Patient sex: M
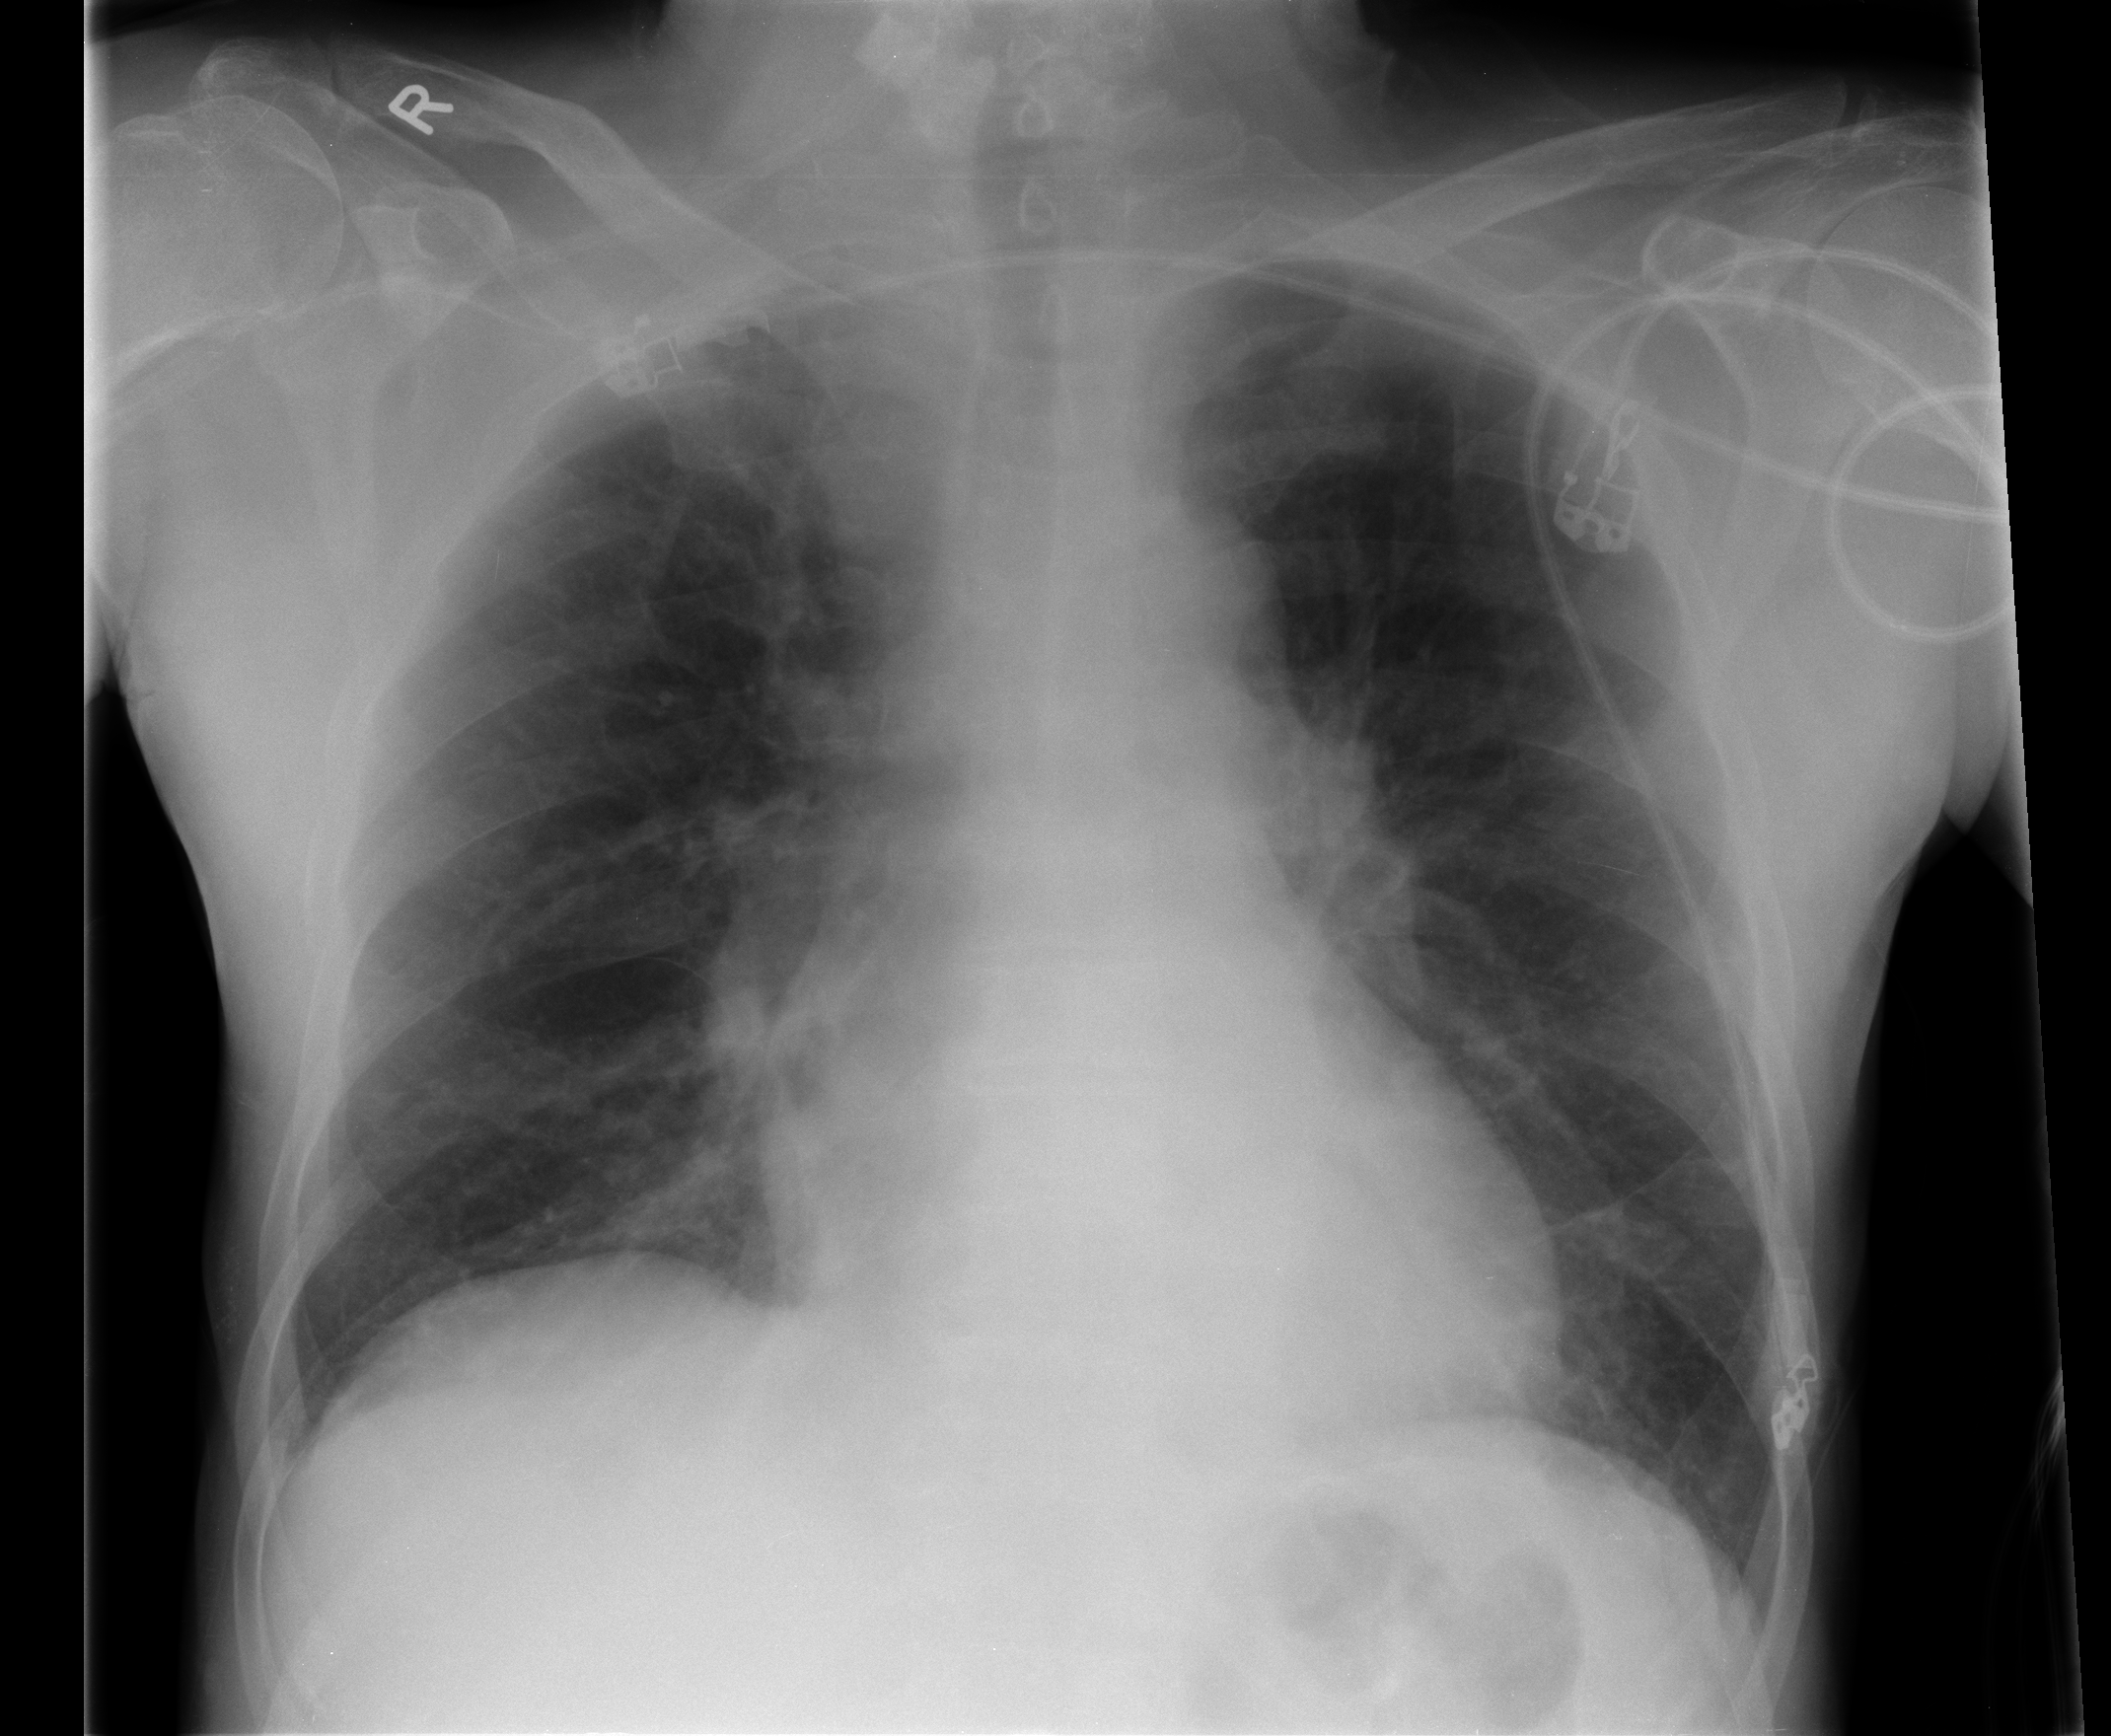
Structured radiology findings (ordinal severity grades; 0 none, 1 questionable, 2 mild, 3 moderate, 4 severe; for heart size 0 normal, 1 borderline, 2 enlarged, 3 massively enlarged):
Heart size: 1
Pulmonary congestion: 2
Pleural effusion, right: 0
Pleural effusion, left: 0
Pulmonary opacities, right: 1
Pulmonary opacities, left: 1
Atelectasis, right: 2
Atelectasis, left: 2